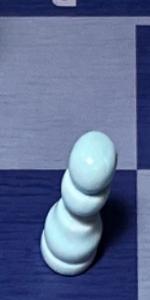
Label: Pawn_White